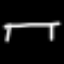
Label: bed